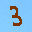
Label: 3